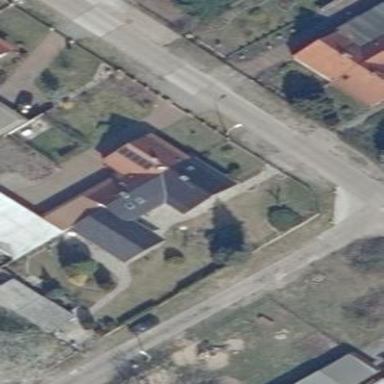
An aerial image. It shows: Semi-detached house.